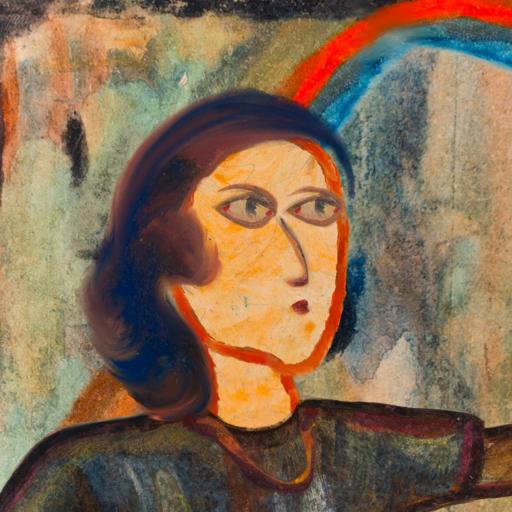
Background: Childish, Head And Neck Side: Experience, Face Side: GypsyMother, Bust: Mosgoul, Hair Side: Mother_And_Son_Son, Head Accessory: Blank, Second Necklace: Comrade, Necklace: Blank, Baby: Blank